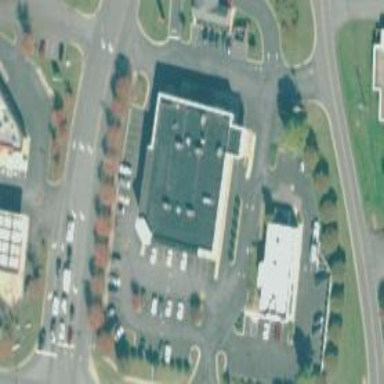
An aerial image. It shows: Retail building.